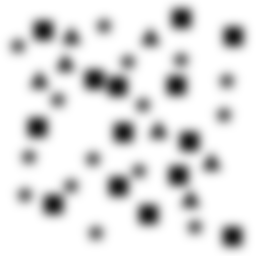
Squares: 14
Triangles: 7
Stars: 15
Total shapes: 36